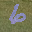
Label: 6